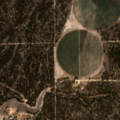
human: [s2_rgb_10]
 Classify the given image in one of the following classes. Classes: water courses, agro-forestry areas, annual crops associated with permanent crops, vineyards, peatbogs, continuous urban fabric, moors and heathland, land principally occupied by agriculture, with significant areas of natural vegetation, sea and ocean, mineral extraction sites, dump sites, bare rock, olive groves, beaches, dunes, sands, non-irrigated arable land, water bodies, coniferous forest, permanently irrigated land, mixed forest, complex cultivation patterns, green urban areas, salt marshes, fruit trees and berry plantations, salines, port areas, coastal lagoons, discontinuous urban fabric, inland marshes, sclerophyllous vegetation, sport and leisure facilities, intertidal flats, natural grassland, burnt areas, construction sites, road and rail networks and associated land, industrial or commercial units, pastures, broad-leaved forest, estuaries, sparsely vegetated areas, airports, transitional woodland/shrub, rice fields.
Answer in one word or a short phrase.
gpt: discontinuous urban fabric, permanently irrigated land, coniferous forest